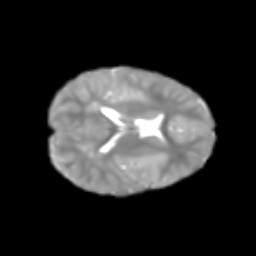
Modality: T2w
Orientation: axial
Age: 7
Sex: male
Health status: healthy